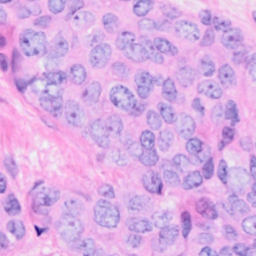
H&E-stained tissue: Breast